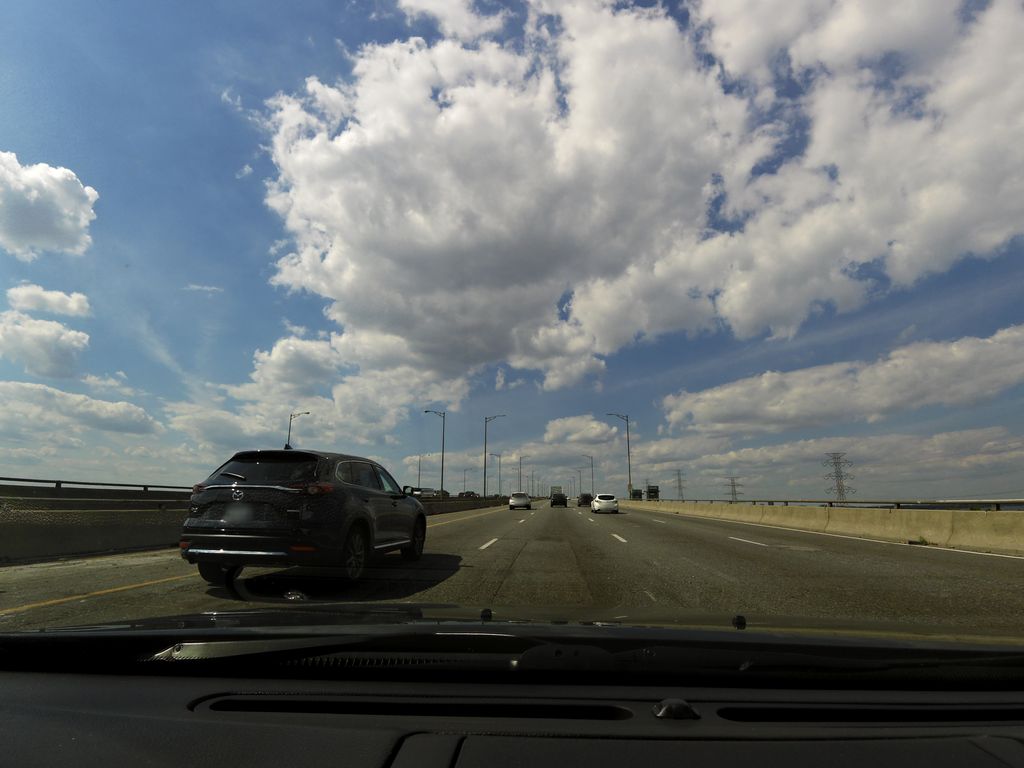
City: hamilton